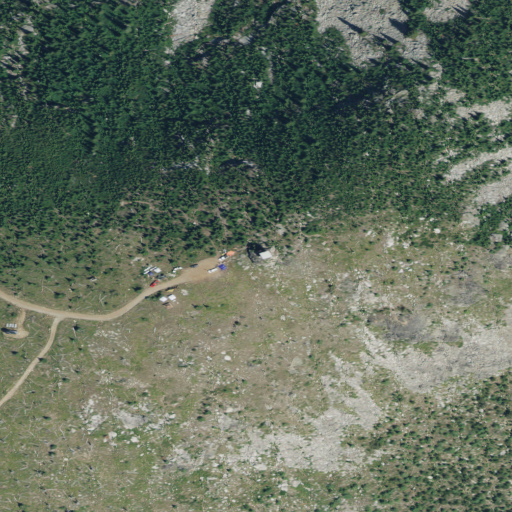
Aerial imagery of mountain in Idaho named Sundance Mountain containing evergreen forest, shrub, and grassland